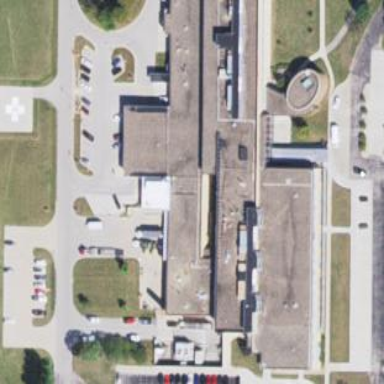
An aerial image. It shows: Hospital building.